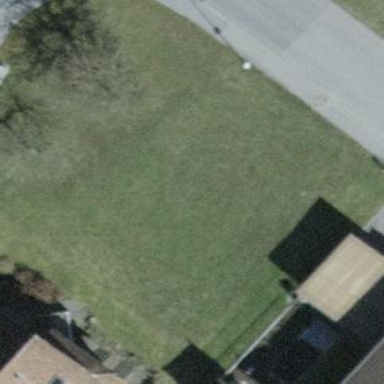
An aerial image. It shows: Area covered with grass.